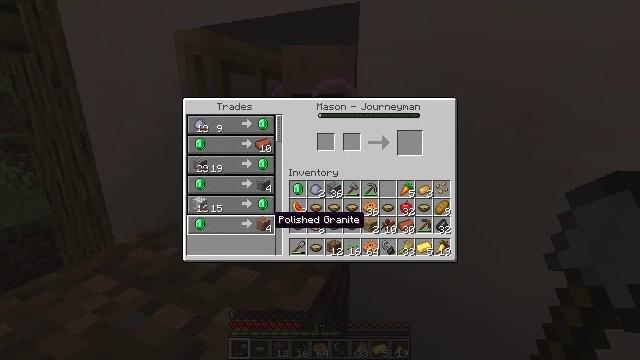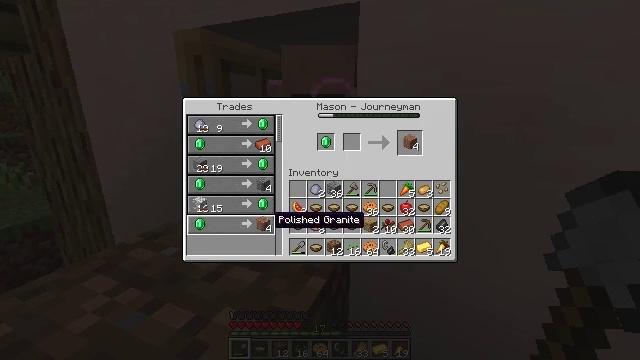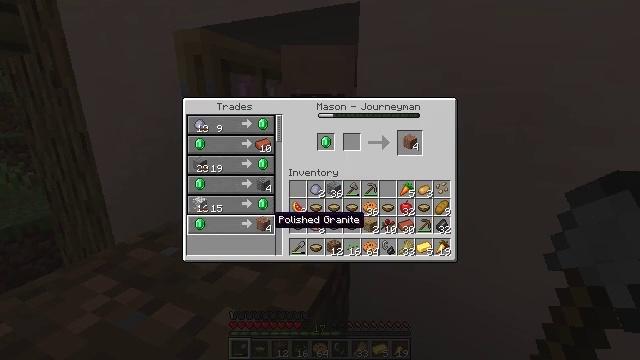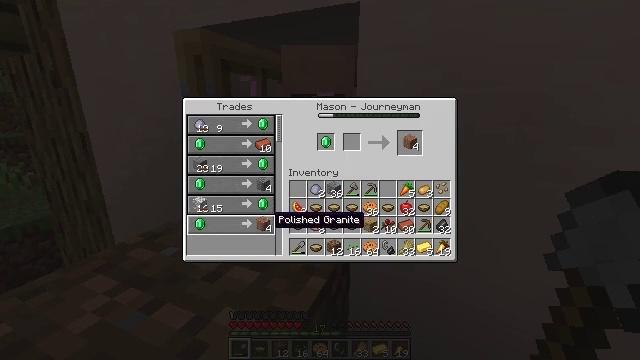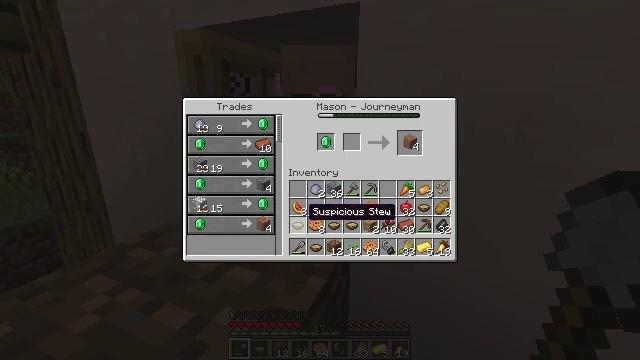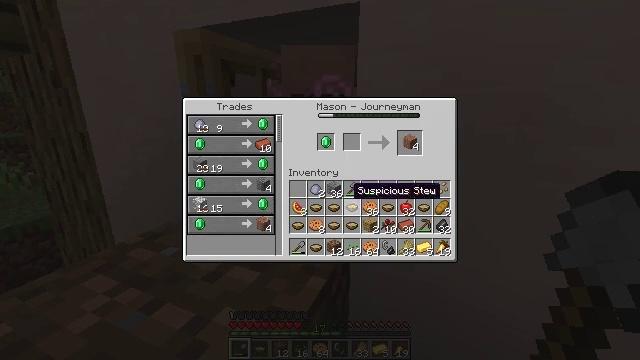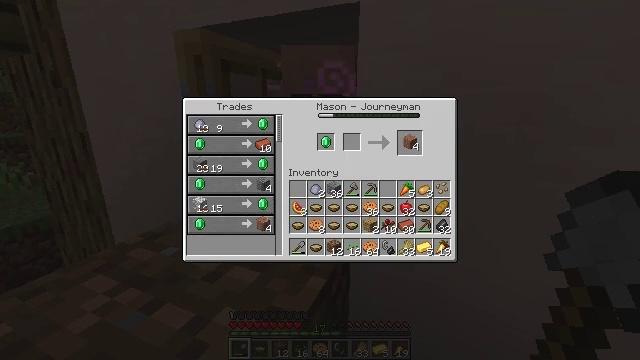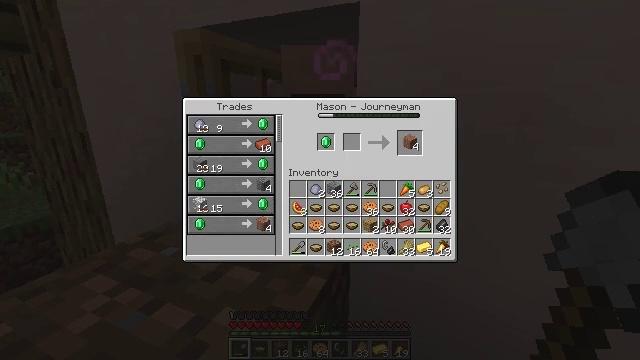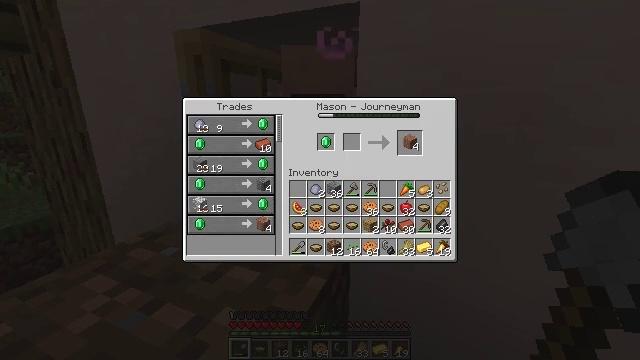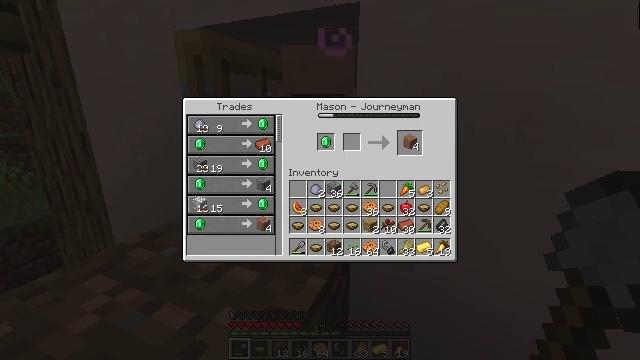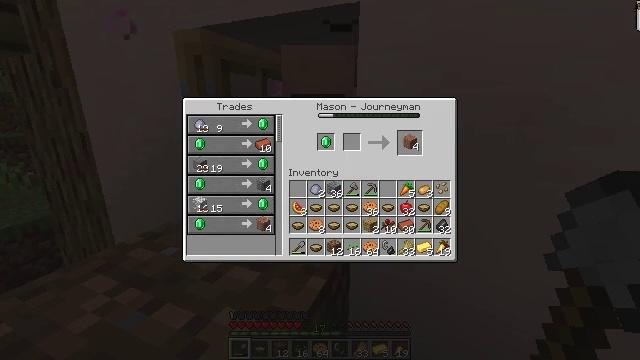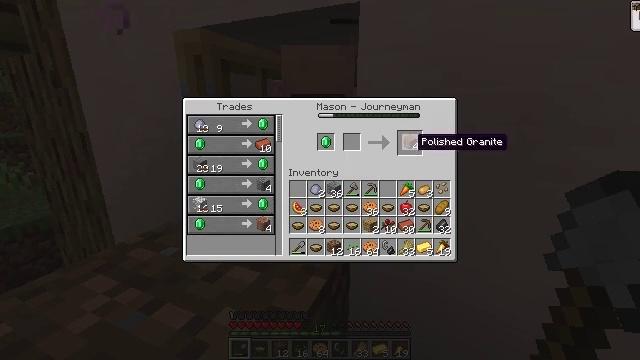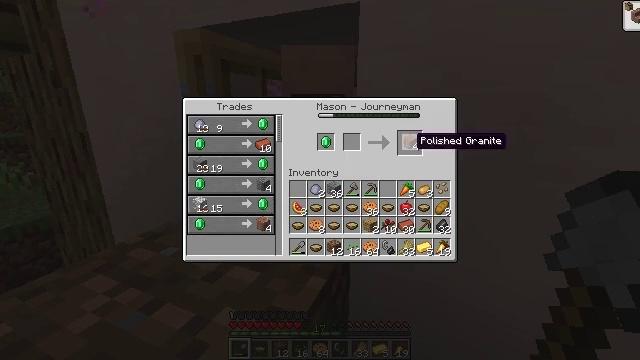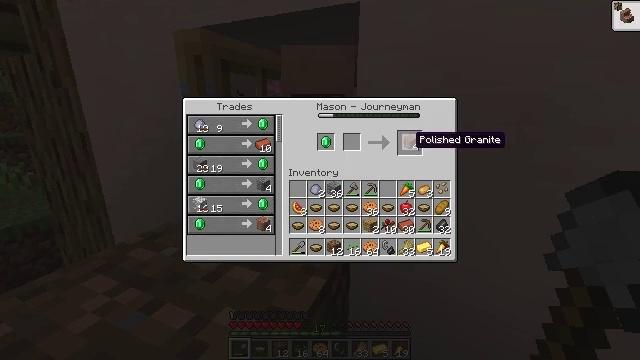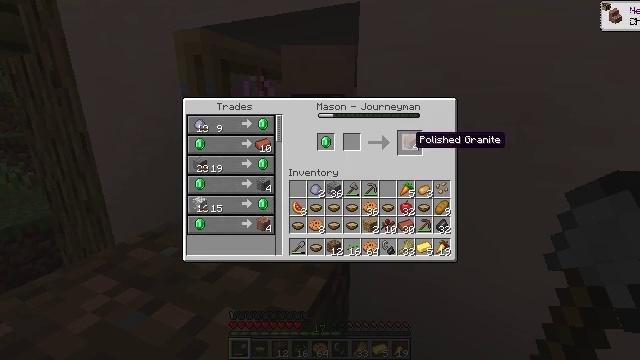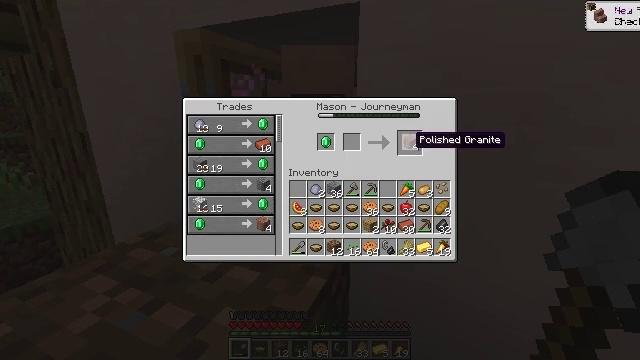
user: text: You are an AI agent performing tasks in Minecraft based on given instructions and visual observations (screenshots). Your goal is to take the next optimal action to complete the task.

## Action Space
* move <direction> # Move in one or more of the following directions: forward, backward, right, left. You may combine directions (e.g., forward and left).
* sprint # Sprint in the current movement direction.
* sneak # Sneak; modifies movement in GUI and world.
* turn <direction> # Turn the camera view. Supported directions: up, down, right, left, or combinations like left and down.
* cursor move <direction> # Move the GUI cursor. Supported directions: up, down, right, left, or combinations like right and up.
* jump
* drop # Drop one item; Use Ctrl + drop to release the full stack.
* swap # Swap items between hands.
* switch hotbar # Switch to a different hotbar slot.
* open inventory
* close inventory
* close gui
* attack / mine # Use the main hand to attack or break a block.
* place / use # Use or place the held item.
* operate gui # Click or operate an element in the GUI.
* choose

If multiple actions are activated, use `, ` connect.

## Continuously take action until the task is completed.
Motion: motion action
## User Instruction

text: Combine four blocks of granite to make polished granite.
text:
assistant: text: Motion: operate gui
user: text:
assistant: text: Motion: operate gui
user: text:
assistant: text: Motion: operate gui
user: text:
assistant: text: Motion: cursor move right and up
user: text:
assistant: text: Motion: cursor move right and up
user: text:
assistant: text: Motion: cursor move right and up
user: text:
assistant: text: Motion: cursor move right and up
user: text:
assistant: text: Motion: no_op
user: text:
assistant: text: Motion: no_op
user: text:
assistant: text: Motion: no_op
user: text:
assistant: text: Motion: cursor move left
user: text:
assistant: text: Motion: no_op
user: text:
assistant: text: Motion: no_op
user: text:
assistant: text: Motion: no_op
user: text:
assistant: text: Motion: no_op
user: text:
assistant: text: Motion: no_op
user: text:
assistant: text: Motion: operate gui
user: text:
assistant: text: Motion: operate gui
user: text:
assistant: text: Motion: no_op
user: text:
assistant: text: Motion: no_op
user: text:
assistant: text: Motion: no_op
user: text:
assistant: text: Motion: no_op